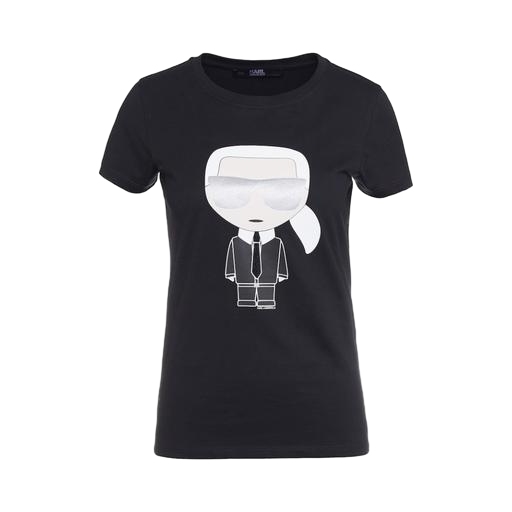
cool t-shirt, t-shirt twist graphic, ss t-shirt, white background